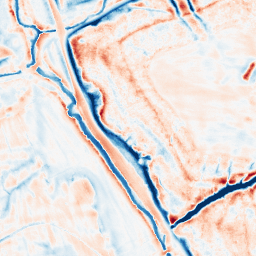
Category: edge_preserving
Decomposition family: bilateral
Decomposition parameters: d: 21
sigma_color: 100
sigma_space: 75
Upsampling method: bicubic_3x
Upsampling parameters: scale: 3
Upsampling scale: 3